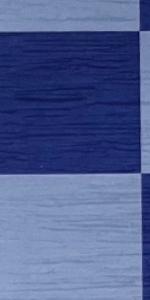
Label: Empty